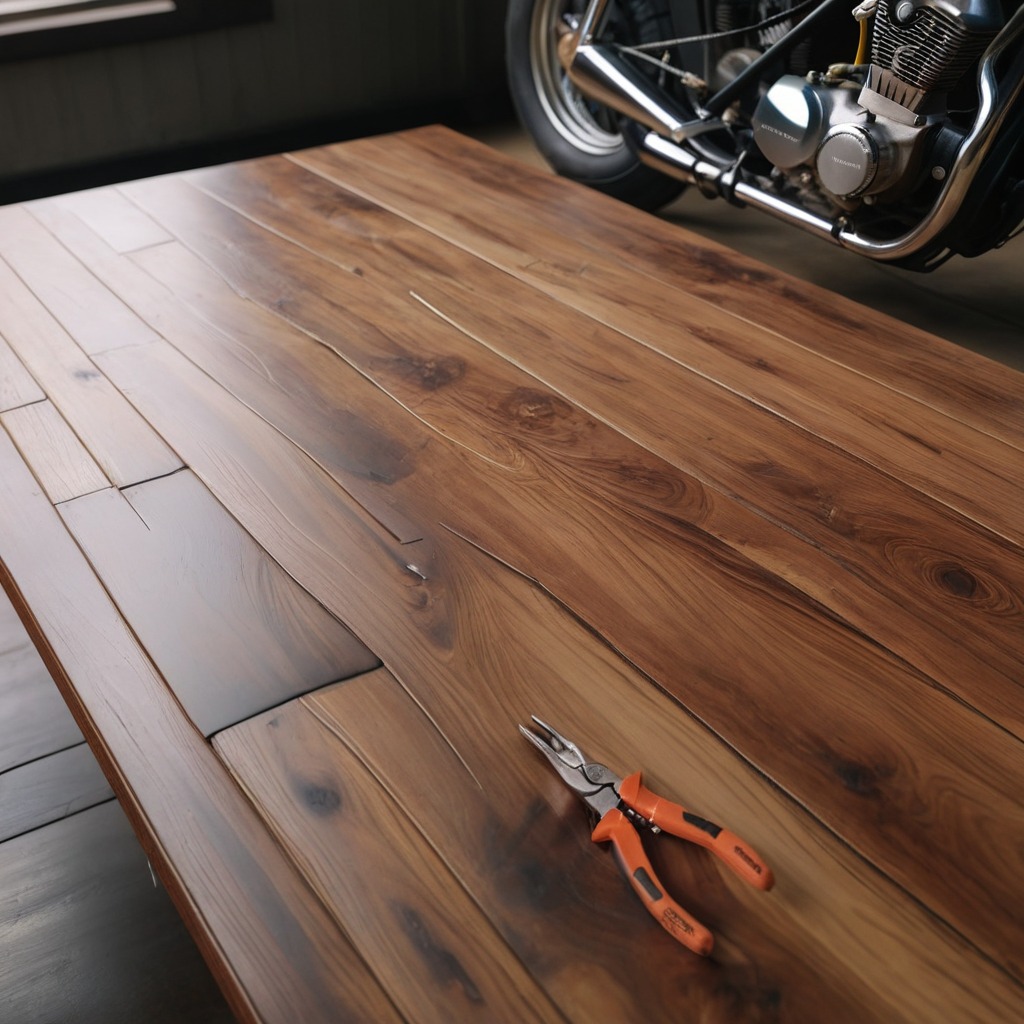
A plier is lying on an oil-spilled wooden table in a vintage motorcycle garage.